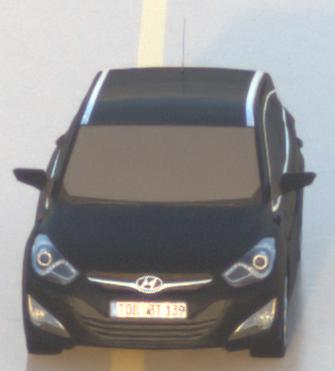
Make: Hyundai
Model: i40 Kombi 1.6 GDI
Detailed model: i40 (VF) Kombi
Model produced from: 2012/08
Model produced until: 2013/09
Doors: 5
Color: black
Road condition: wet road
Daytime: sunrise or sunset
Contrast: medium contrast